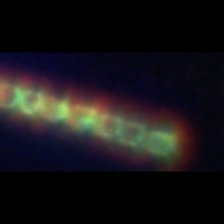
Taxon: Chaetoceros
Group: Diatoms